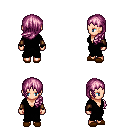
a pixel art fantasy rpg character, female body template, human, light skin, black robe, teal pants, pink left-swept hairstyle, leather bracers, brown slippers, four views (front, back, left, right), 2x2 character sprite sheet, small pixel art, hard edges, no anti-aliasing